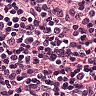
Metastatic tissue present: no